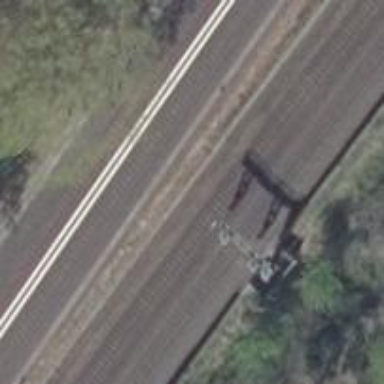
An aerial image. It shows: Railway signal.